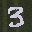
Label: 3